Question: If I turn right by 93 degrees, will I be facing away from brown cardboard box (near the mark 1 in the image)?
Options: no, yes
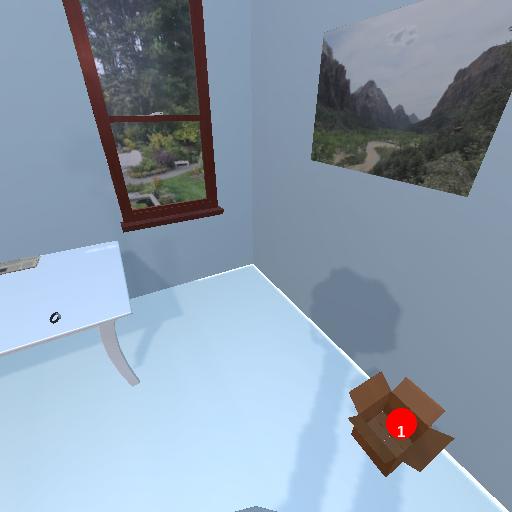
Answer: no